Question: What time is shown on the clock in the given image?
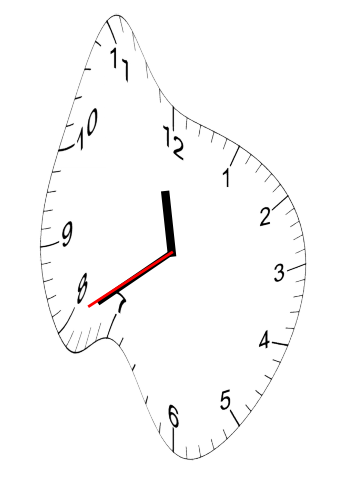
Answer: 11:39:40